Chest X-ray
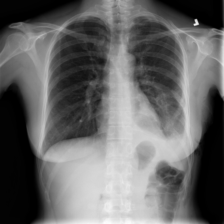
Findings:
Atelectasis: negative
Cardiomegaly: negative
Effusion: negative
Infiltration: negative
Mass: negative
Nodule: negative
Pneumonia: negative
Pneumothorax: negative
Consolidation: negative
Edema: negative
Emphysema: negative
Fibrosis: negative
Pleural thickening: negative
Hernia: negative